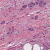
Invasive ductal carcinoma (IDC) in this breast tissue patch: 1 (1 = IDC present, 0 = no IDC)